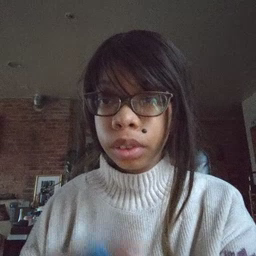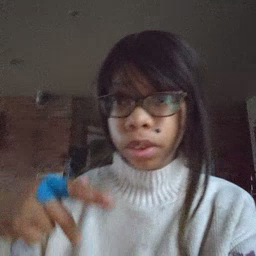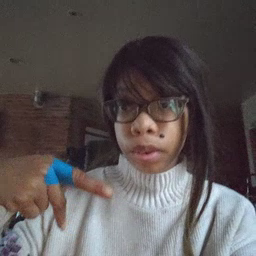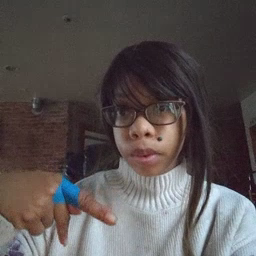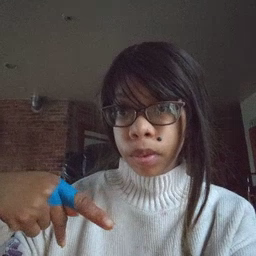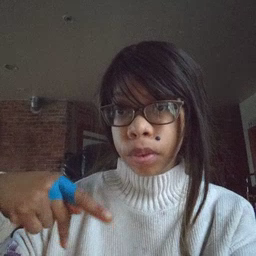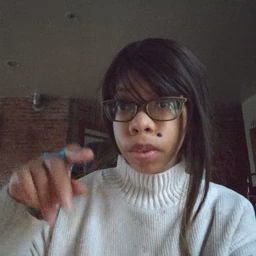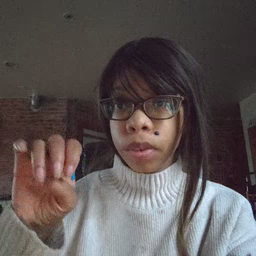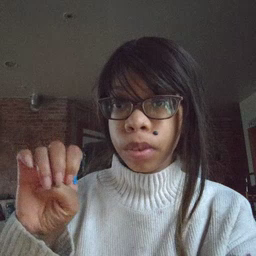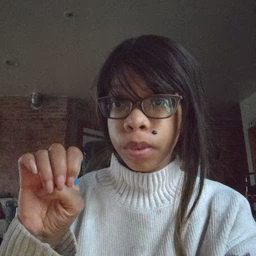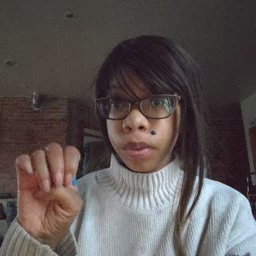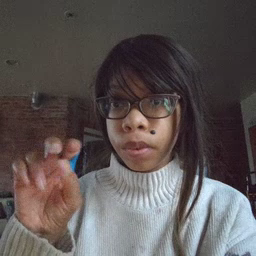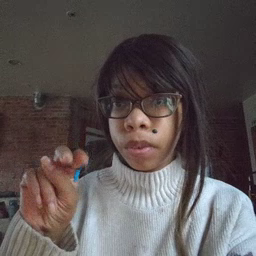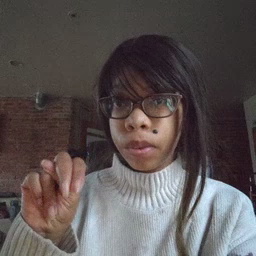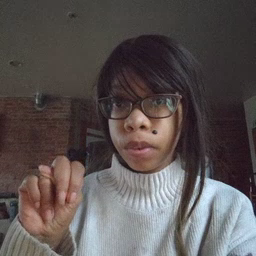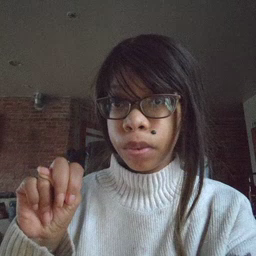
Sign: pencil